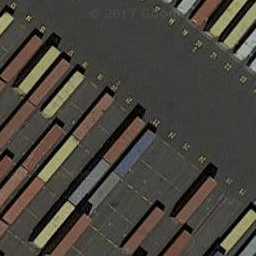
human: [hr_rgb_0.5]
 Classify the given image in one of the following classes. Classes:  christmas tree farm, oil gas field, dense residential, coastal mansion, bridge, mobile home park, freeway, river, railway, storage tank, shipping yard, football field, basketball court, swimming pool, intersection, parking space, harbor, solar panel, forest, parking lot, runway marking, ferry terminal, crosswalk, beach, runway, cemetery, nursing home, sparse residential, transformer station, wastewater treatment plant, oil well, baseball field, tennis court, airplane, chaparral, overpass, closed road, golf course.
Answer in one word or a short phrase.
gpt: shipping yard